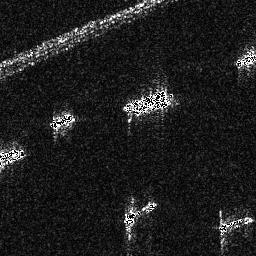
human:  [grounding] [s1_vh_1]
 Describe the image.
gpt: In the satellite image, there is  <ref>1 medium ship </ref> <box>[[47, 77, 60, 88, 0]]</box> located at bottom,  <ref>1 medium ship </ref> <box>[[85, 83, 99, 91, 0]]</box> located at bottom right,  <ref>1 medium ship </ref> <box>[[0, 56, 10, 66, 0]]</box> located at left,  <ref>1 small ship </ref> <box>[[19, 42, 28, 50, 0]]</box> located at left,  <ref>1 medium ship </ref> <box>[[47, 34, 66, 45, 0]]</box> located at center.